Question: hopefully link should show my iTunes connect page, if not, oh well...

I am having major issues with iTunes connect!
This is my first time uploading an app, and the pre release in iTunes connect is not working. According to the apple online Developer guide, there isn't a yellow "!" next to the build. And I should be able to submit my app for a beta app review, and I should be able to invite internal testers. Right now, I can't invite internal testers, it shows two external testers added, but they can't see anything in there test flight apps. I am building my apps with Corona sdk, and uploaded with application loader. I am using a Ad hoc Dist. Profile.
What am I missing?
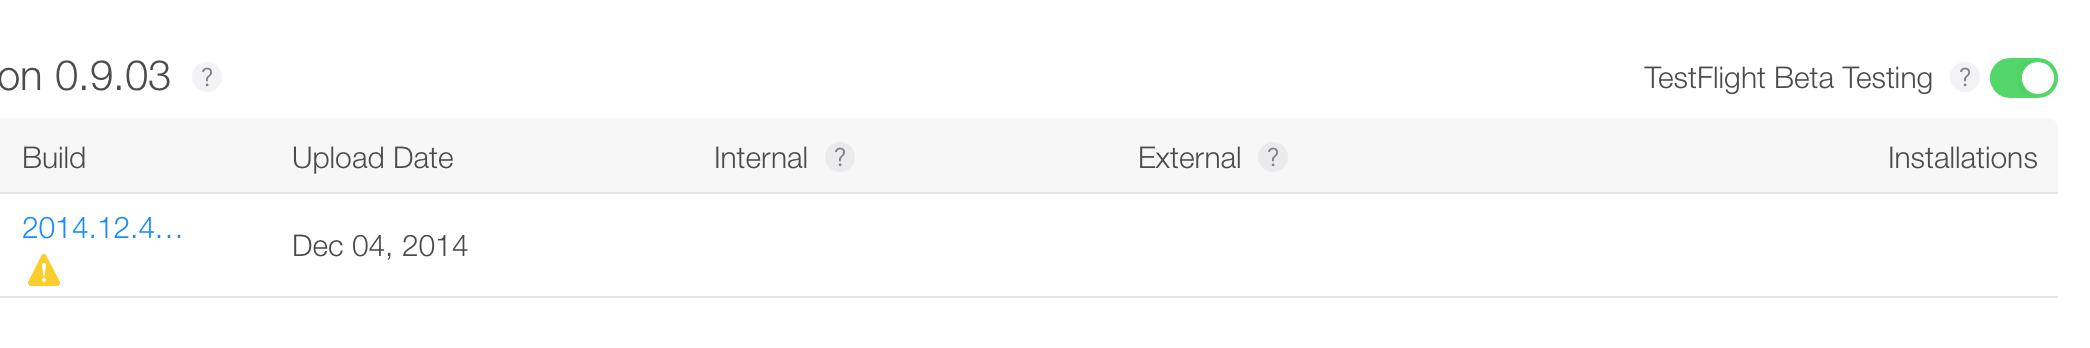
Answer: You have to follow these steps in order:
First add the devices to your TestFlight/iOS developer acc.
Then create App ID.
Then create your provisioning profile and make sure to update XCode to have it.
Adding devices later makes all invalid unless you update them (I find it easier to do redo rather than update).